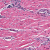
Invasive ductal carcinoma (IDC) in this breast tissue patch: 0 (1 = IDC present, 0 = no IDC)